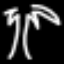
Label: palm tree